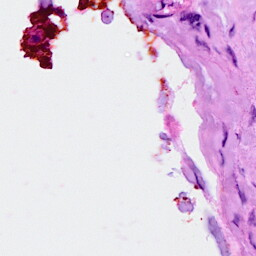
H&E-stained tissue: Breast